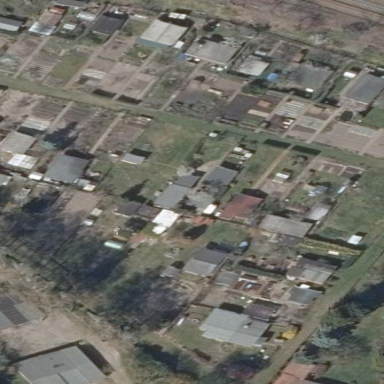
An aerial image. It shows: Area designated for allotments.